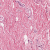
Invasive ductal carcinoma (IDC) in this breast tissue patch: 0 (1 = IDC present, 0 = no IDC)